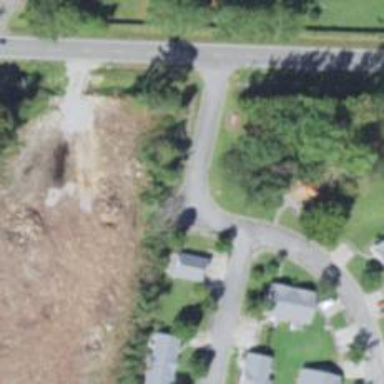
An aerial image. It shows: Residential road.